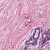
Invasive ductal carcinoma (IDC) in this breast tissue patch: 0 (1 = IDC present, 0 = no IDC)